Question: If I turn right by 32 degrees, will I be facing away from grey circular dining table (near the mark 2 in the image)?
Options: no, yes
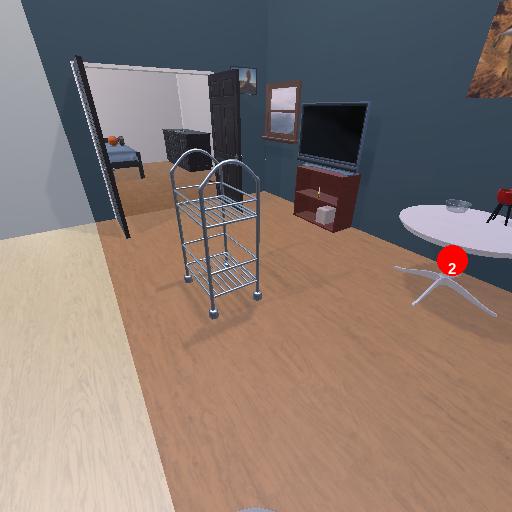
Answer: no